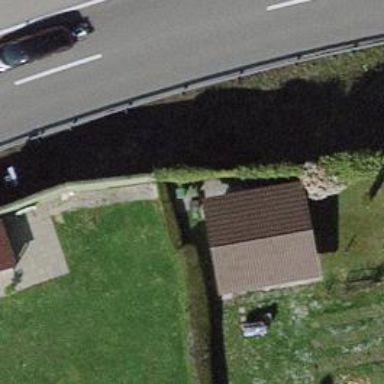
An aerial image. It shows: Noise barrier wall.